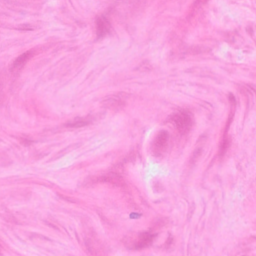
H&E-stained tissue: Breast